Question: I'll try my best to give you as much detail as I can.
I have created a platform game and I have already implemented movement and collision.
My game Loop runs this (I only have one eventListener)
'''
private function level1GameLoop():void
{
groundCollision();
movementCode();
scrollLevel();
}
'''
Ground collision takes care of making sure the player doesn't fall (ground is the level overall, apologies for the bad naming convention(s).
'''
private function groundCollision():void
{
if (ground.bottom.hitTestPoint(character.x + 13, character.y, true || ground.bottom.hitTestPoint(character.x + 13, character.y, true)))
{
trace("h");
while (ground.bottom.hitTestPoint(character.x + 13, character.y, true || ground.bottom.hitTestPoint(character.x + 13, character.y, true)))
{
character.incrementUp();
if (ground.bottom.hitTestPoint(character.x + 13, character.y, true || ground.bottom.hitTestPoint(character.x + 13, character.y, true)))
{
}
else{
character.keepOnGround();
}
}
}
}
'''
and then you have your typical movement code
'''
else if (rightKey)
{
character.moveRight();
lookingRight = true;
lookingLeft = false;
}
else if (leftKey)
{
lookingLeft = true;
lookingRight = false;
character.moveLeft();
}
'''
Before scrolling the level, I tested to see does my character hit all of the platforms and yes he does.
So now I want to implement scrolling.
In the class definition I have set up a variable called container which is a sprite.
'''
private var container:Sprite = new Sprite();
'''
I have then added my children on to the stage before starting the game loop
'''
addChild(container);
container.addChild(ground);
container.addChild(character);
addChild(timerGIF);//this does not need to scroll
'''
I have then tested the game again, and the collision works fine.
Now I have tried many attempts to scroll the player and keep him on center of the screen making sure that the collisions still function correctly.
private function scrollLevel():void
{
'''
/*
_camera.x = character.x - stage.stageWidth * 0.5;
_camera.y = character.y - stage.stageHeight * 0.5;
//"camera" must not show areas outside of the game world
if (_camera.x < 0)
{
_camera.x = 0;
}
//Right
if (_camera.x > (container.width) - stage.stageWidth)
{
_camera.x = (container.width) - stage.stageWidth;
}
//Bottom
if (_camera.y > (container.height) - stage.stageHeight)
{
_camera.y = (container.height) - stage.stageHeight;
}
//Top
if (_camera.y < 0)
{
_camera.y = 0;
}
container.scrollRect = _camera;
*/
//ground.x = -character.x + stage.stageWidth / 2;
// ground.y = -character.y + stage.stageHeight / 2;
/*var offset:int = 10;
var distance:Number = character.x - ((stage.stageWidth / 2) + offset);
var distance2:Number = character.y - ((stage.stageHeight / 2));
var ease:int = 5;
if (distance < 0)
{
distance *= -1;
}
if (distance2 < 0)
{
distance2 *= -1;
}
if (character.x < (stage.stageWidth / 2))
{
var variable:int = distance / ease;
//character.x += variable;
container.x += variable;
}
if (character.x > (stage.stageWidth / 2))
{
var variable2:int = distance / ease;
//character.x -= variable2;
container.x -= variable2;
}
/*if (character.y < (stage.stageHeight / 2))
{
var variable3:int = distance2 / ease;
character.y += variable3;
//container.y += variable3;
}
if (character.y > (stage.stageHeight / 2))
{
var variable4:int = distance2 / ease;
character.y -= variable4;
//container.y -= variable4;
}*/
/*var camera:Point = new Point();
// Set the camera coordinates to the char coordinates.
camera.x = character.x;
camera.y = character.y;
// Adjust the world position on the screen based on the camera position.
ground.x = -camera.x + (stage.stageWidth / 2);
ground.y = -camera.y + (stage.stageHeight / 2);*/
}
'''
None of these seem to work, since the collision then gets all muddled up.
By this I mean, my character ends up floating, or falling through
Other things to mention, ground is a movie clip and is basically my level(once again, poor naming conventions, apoligiez).
Inside ground there are hitTest box's and objects that the character will get.

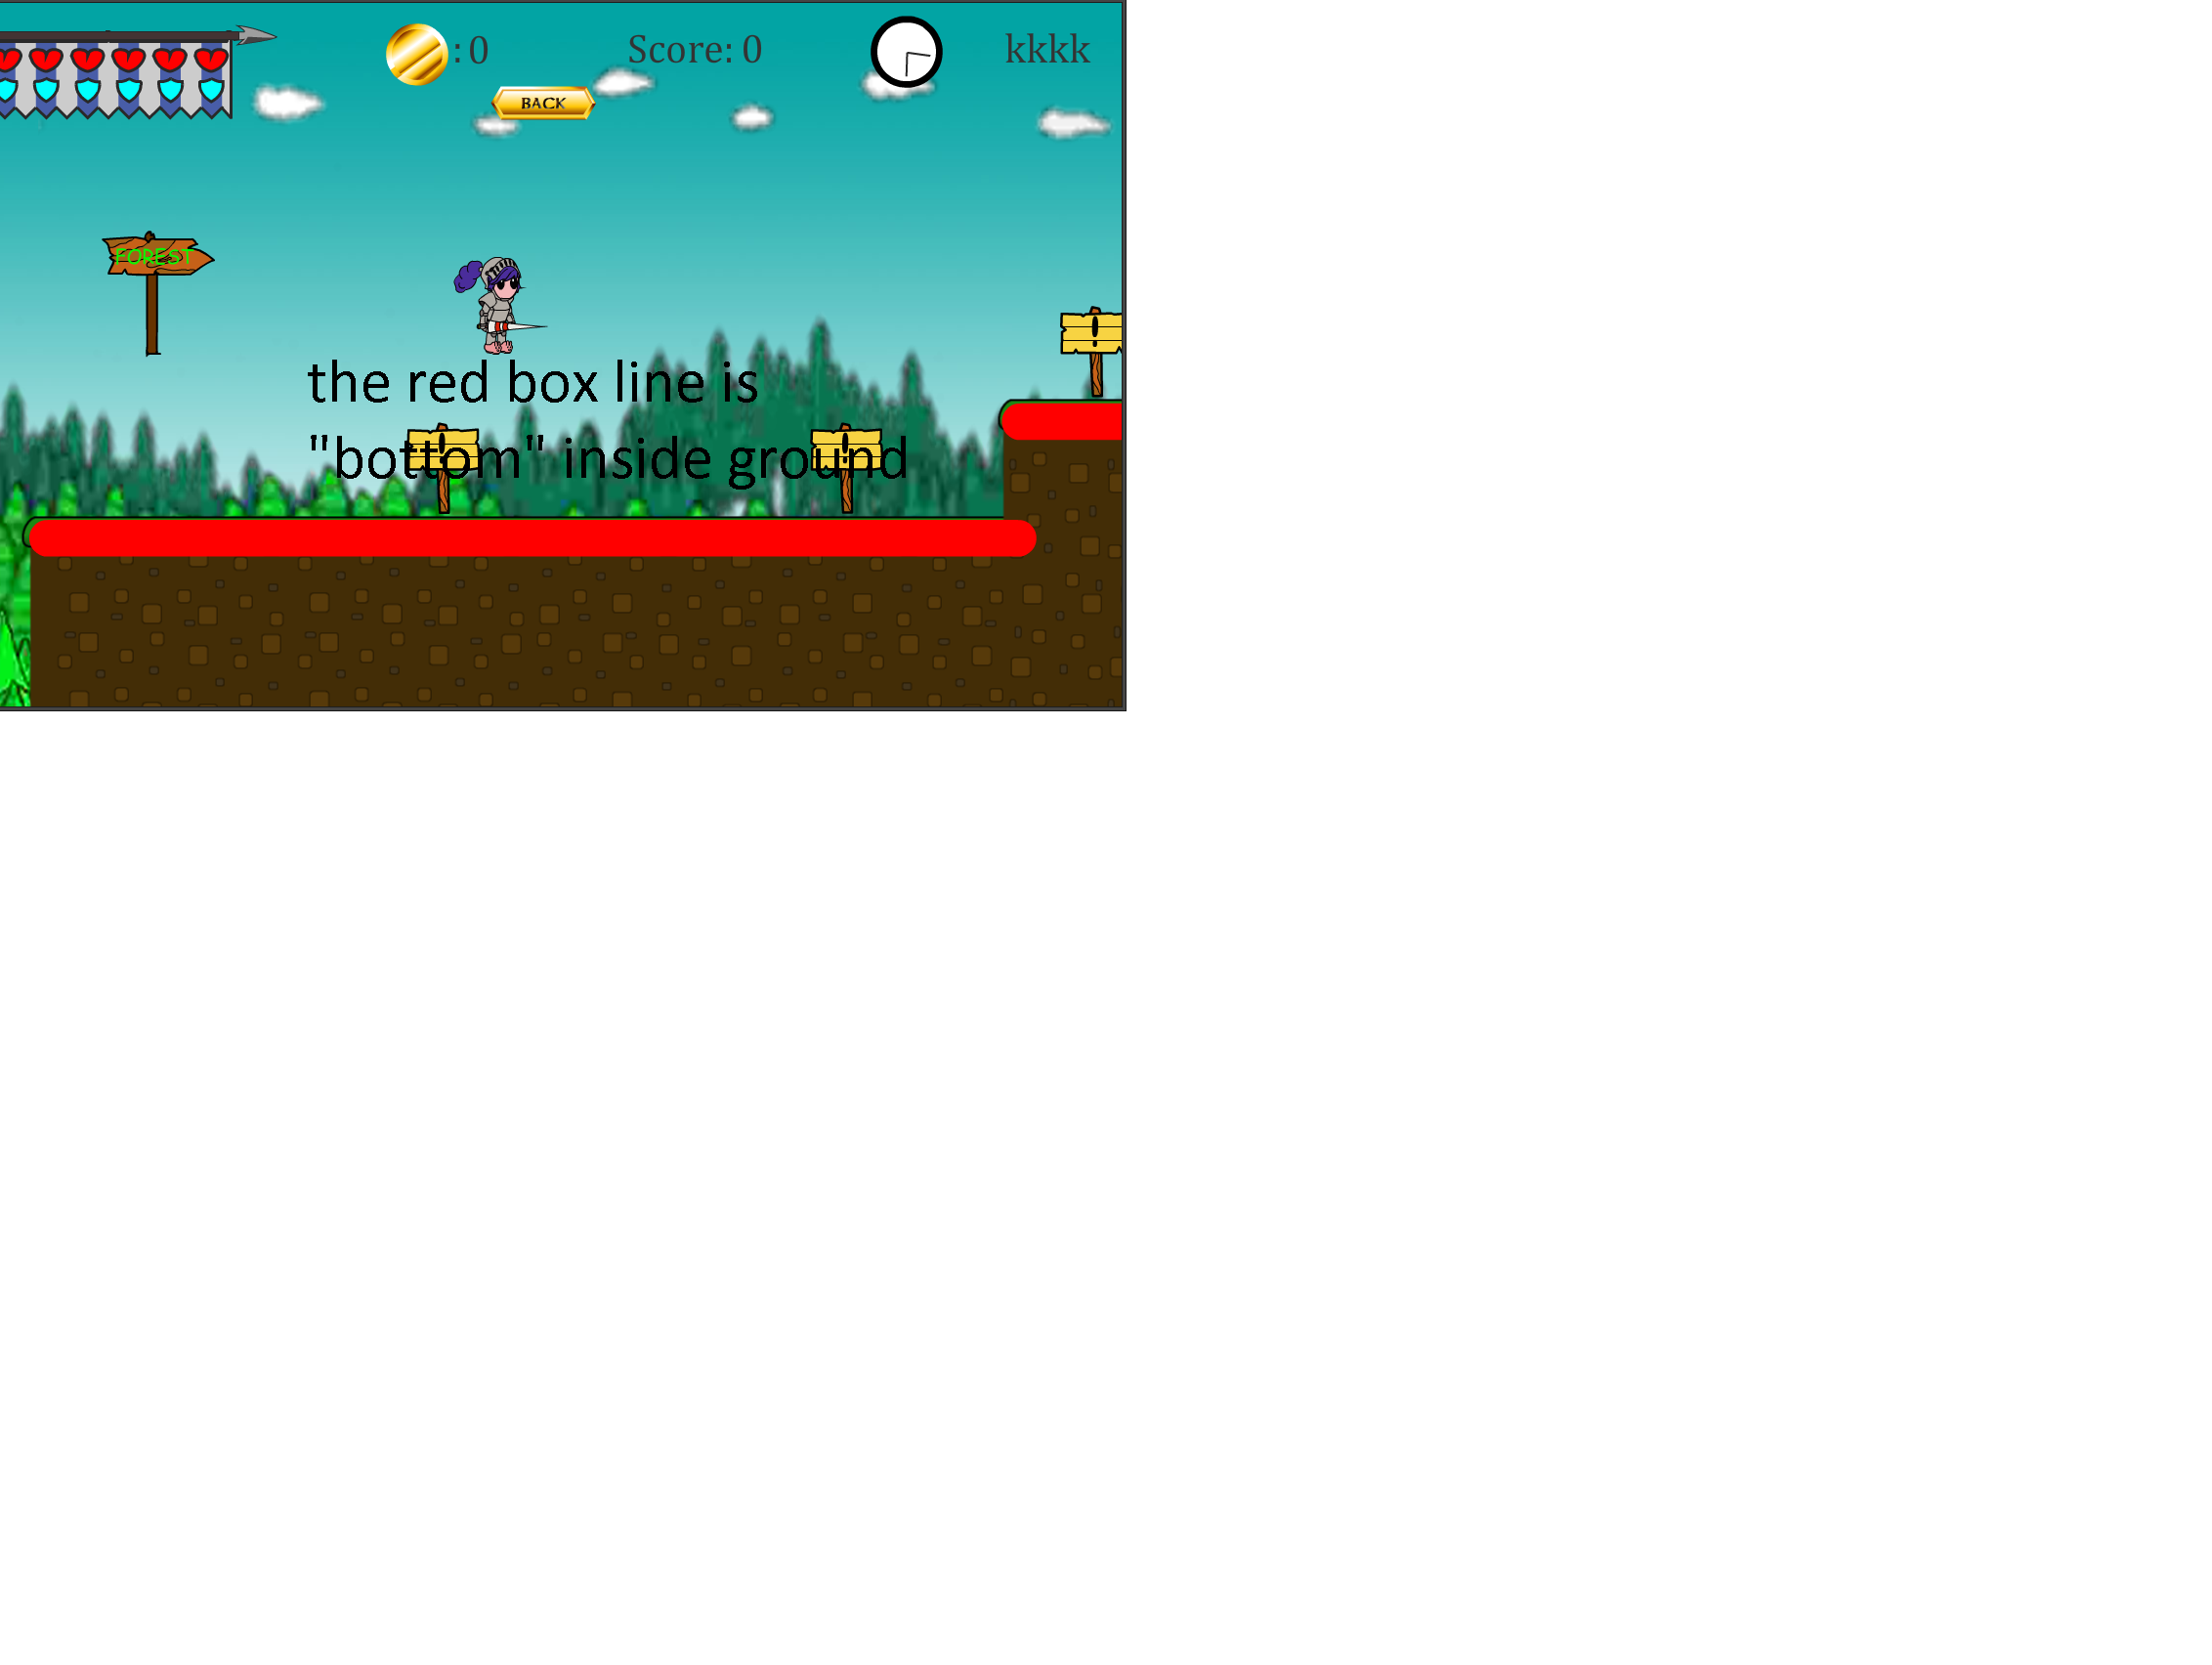
Answer: You are doing a great job, but in the very difficult way, first things first, you should know that when you want your character to move inside the container in a certain direction, you have to adjust all the other children of the container to move in the opposite direction, so it gives the feeling that the character moves in the desired direction.. this my friend is the hard way, and I think the reason made you go that way is that you want 'timerGIF' to stay not changed all the time.. but this can be achieved in a very more easier way by reversing your code like that...
'''
//reverse your strategy for coding:
var container:Sprite = new Sprite();
addChild(container);
addChild(ground);
addChild(character);
container.addChild(timerGIF);
//define some very imp vars that you will need to adjust for each level to
//prevent recoding in each level, just set the vars to the new level properties
var level_width:Number=1600;
var level_hight:Number=1200;
var screen_width:Number=800;
var screen_hight:Number=600;
//the ease of camera is the speed of camera, and whoever you want the camera to
//follow just pass it as a camera_target (that will be in this case your character)
var camera_speed:Number=5;
var camera_target:Object=charachter;
//then add your scroll function (named hear as camera();)
function camera(wide, high, target, speed) {
if (target!=null) {
cam_x = ((screen_width/2)-target.x-x)/speed;
cam_y = ((screen_hight/2)-target.y-y)/speed;
x+=cam_x;
y+=cam_y;
}
if (x>0) {
x=0;
}
if (x<wide*-0.5) {
x=- wide/2;
}
if (y>0) {
y=0;
}
if (y<high*-0.5) {
y=- high/2;
}
//now the code to keep container and all its children not scrolled is just:
container.x=- x;
container.y=- y;
}
'''
Finally put this following line in your 'level1GameLoop()' replacing 'scrollLevel();'
'''
function level1GameLoop():void
{
groundCollision();
movementCode();
//scrollLevel();
camera (level_width, level_hight, camera_target, camera_speed);
}
'''
Have a nice day sir...